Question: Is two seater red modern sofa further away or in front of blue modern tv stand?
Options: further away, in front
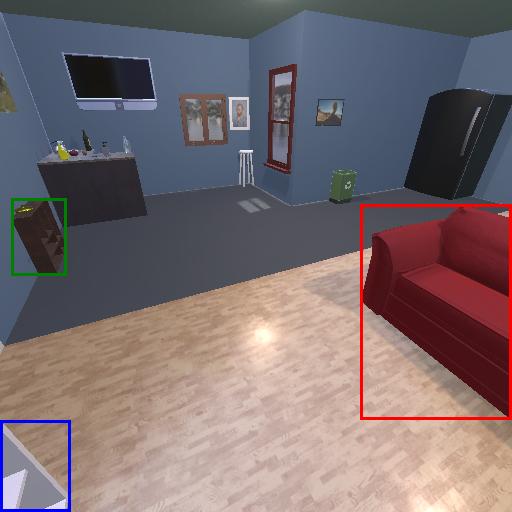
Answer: further away